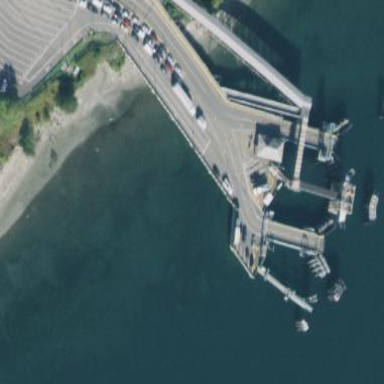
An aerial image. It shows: Bridge.